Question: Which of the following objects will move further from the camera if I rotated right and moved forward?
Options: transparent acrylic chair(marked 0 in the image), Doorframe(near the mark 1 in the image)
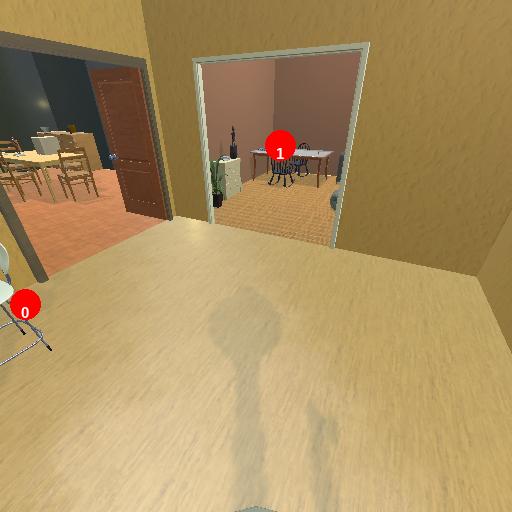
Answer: transparent acrylic chair(marked 0 in the image)